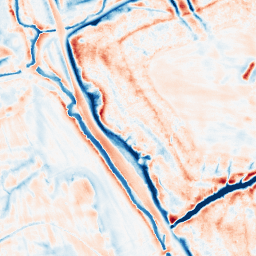
Category: edge_preserving
Decomposition family: bilateral
Decomposition parameters: d: 21
sigma_color: 100
sigma_space: 50
Upsampling method: sinc_hamming
Upsampling parameters: scale: 2
kernel_size: 8
Upsampling scale: 2